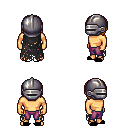
a pixel art fantasy rpg character, male body template, human, tanned skin, black tattered cape, magenta pants, blonde pageboy hairstyle, metal helm, black slippers, four views (front, back, left, right), 2x2 character sprite sheet, small pixel art, hard edges, no anti-aliasing